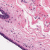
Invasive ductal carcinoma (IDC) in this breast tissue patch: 0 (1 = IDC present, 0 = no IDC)